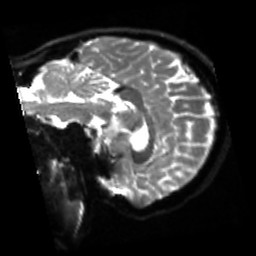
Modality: sbref
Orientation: sagittal
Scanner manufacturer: siemens
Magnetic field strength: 3 T
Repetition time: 4 s
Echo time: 0.0594 s